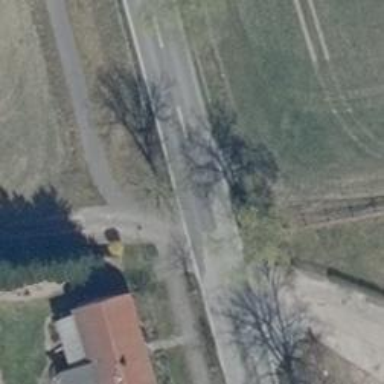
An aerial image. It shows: Primary road with asphalt surface.